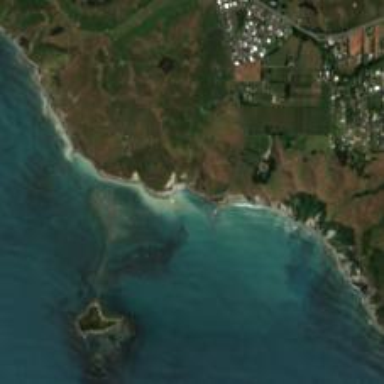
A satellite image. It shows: Picturesque coastline scene.